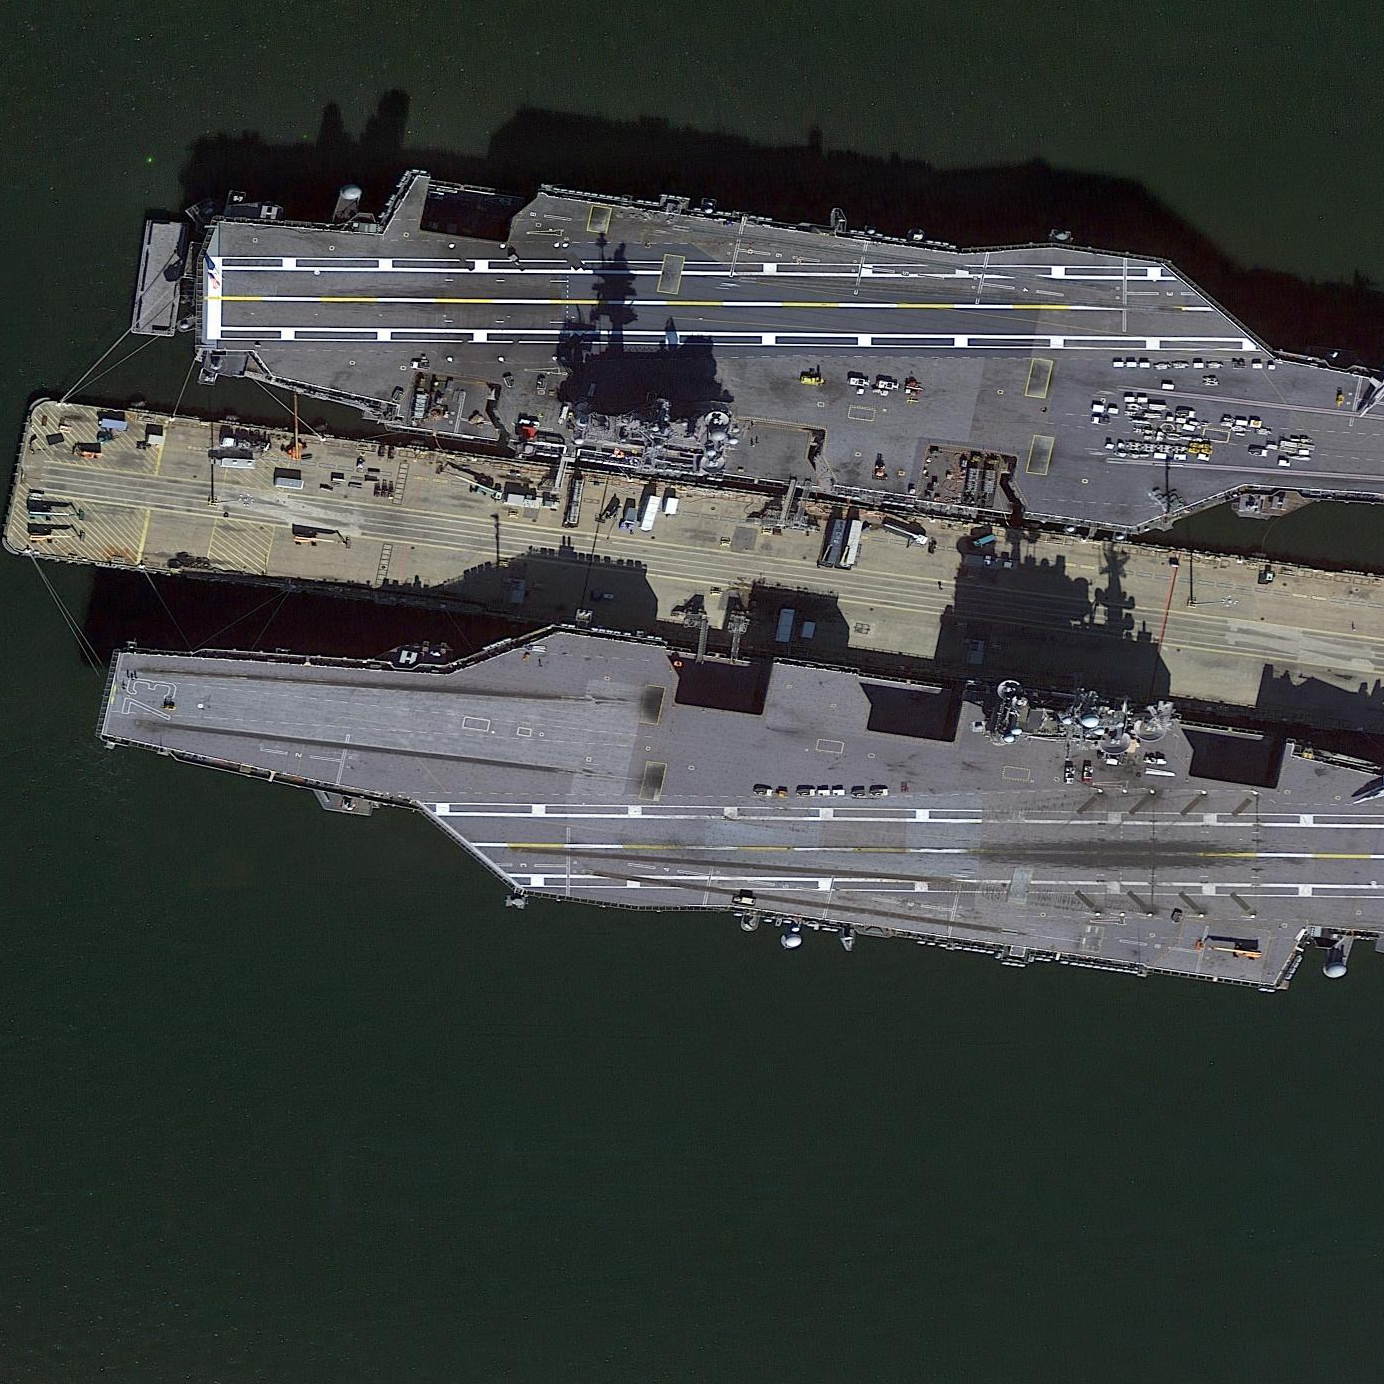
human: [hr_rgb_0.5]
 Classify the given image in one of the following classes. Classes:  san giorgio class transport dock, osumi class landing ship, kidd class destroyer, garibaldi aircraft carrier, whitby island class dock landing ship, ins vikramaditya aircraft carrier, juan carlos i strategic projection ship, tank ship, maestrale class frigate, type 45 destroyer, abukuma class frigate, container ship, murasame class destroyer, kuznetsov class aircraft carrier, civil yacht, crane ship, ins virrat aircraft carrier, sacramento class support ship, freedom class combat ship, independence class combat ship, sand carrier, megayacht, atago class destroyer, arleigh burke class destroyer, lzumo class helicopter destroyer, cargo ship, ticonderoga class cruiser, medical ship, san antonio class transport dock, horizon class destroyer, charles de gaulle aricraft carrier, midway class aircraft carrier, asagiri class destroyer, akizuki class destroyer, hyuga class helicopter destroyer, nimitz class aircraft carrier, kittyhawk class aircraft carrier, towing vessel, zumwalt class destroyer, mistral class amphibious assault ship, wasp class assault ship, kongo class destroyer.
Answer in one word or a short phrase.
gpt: Nimitz class aircraft carrier